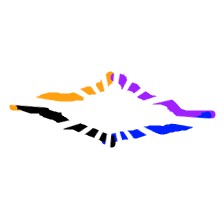
Shape: rhombus